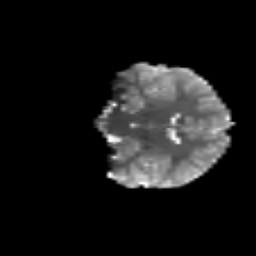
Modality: T2w
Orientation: coronal
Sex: female
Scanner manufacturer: siemens
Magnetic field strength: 3 T
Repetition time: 5 s
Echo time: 0.071 s